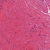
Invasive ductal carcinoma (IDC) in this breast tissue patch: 0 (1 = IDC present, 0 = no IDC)